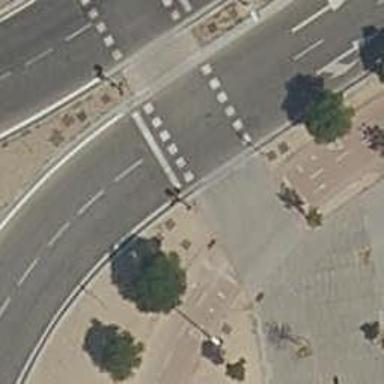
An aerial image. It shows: Road with traffic signals for signaling.